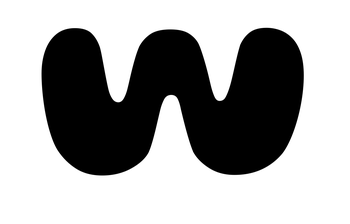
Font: Gluten_Bold